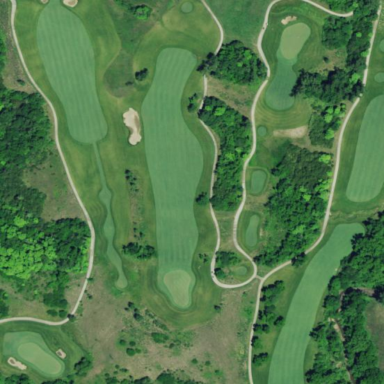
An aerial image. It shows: Golf rough area.